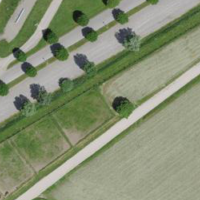
EUNIS habitat code: 53
Species observed at this site:
Lamium maculatum